Question: How do I get my android scrollbars looking like this? (see image link).
... I am working on my first Android app. Am new to android and sometimes the simplest things can bee a challenge. Can anyone please point me the right direction. Thanks.

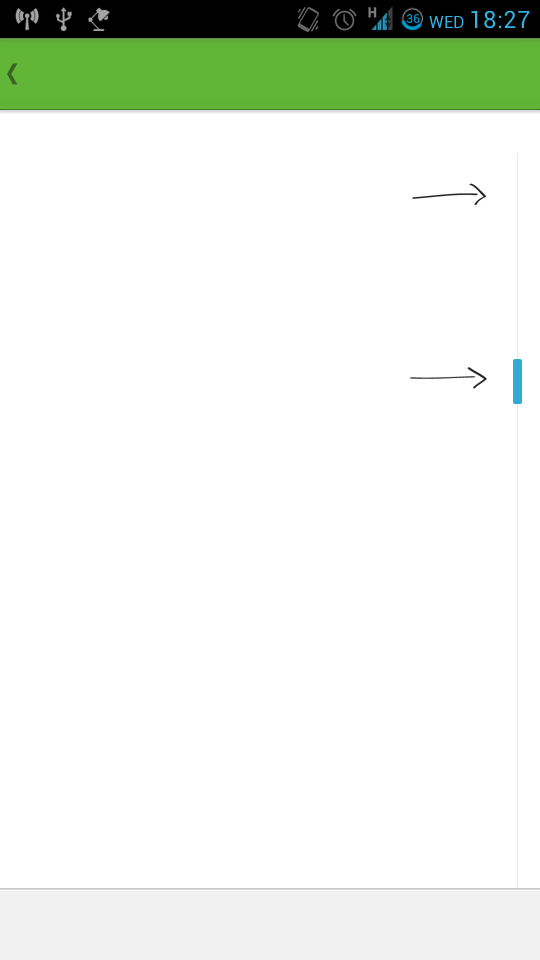
Answer: Scrollbars look slightly different on every device, and especially for every version of the Android OS.
Your scrollbar will look different, perhaps just like in your example, depending on the device in which you test your application.
I think your application will look better and support your users more professionally if the scrollbars look and behave exactly like all of the other scrollbars in all of the other apps on their device.
In terms of customization, you can add an infinite number of modifications regarding thumb scrollers, fast scrolling, showing horizontal and vertical tracks, scroll themes, etc. Check out <URL> and other parameters at that link.